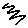
Label: zigzag